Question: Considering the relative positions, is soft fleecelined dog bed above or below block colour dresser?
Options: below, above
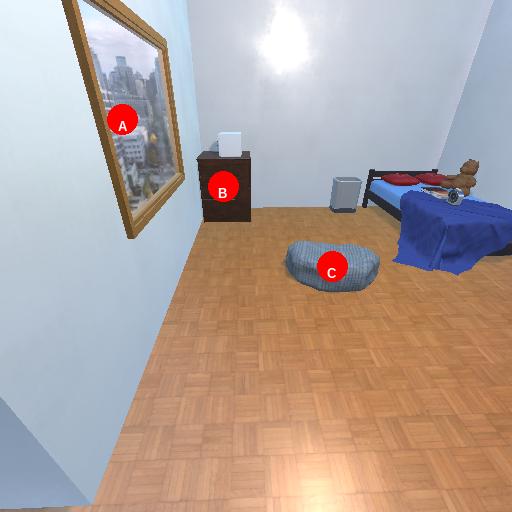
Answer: below